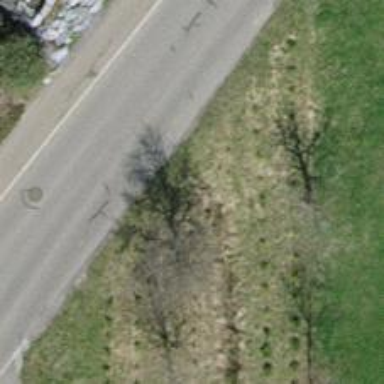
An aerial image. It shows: Culvert tunnel crossing ditch waterway.